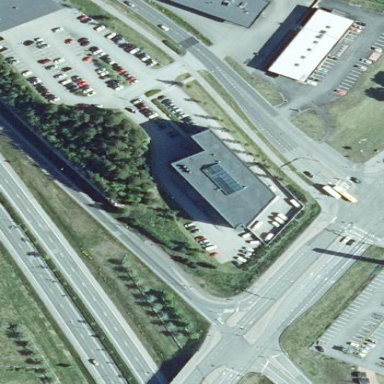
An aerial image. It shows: Commercial building with red facade.